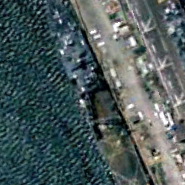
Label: combat